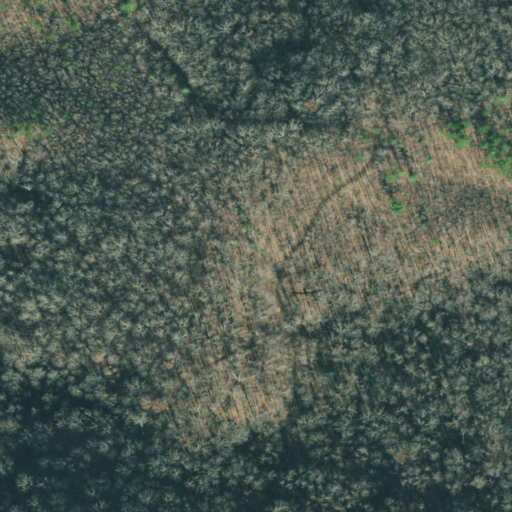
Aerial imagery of ridge(s) in Georgia named Rocky Knob Ridge containing deciduous forest, open development, and mixed forest